Field crop: maize
Growth stage: 2
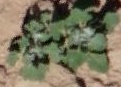
Species: chenopodium